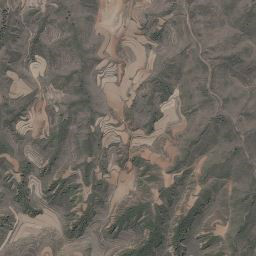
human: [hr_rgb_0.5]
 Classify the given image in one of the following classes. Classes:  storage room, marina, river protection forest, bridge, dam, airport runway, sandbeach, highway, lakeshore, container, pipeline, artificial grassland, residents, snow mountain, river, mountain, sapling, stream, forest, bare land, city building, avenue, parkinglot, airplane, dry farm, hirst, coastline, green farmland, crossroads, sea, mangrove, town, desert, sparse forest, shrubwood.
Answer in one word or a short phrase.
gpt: mountain